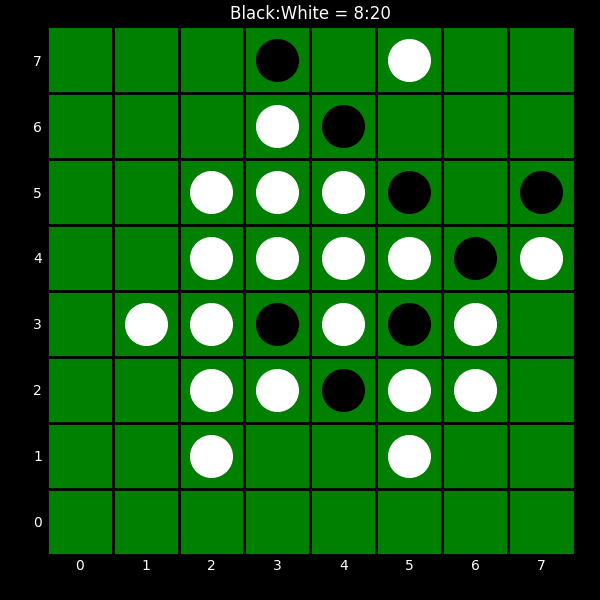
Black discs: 8
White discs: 20